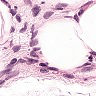
Metastatic tissue present: no